Question: I've been playing around with our question form for a while, and am having trouble figuring out how to tweak its effect. <URL>
<URL>
Something really annoying is that if I don't type anything in the question box, and I click on anything on the form below it, it will go back to its original collapsed state.
Do you know how I can modify the CSS or JS so that it will only collapse if I click outside of the combined form area

WHILE there is no text that is typed in the question field?
Thanks!
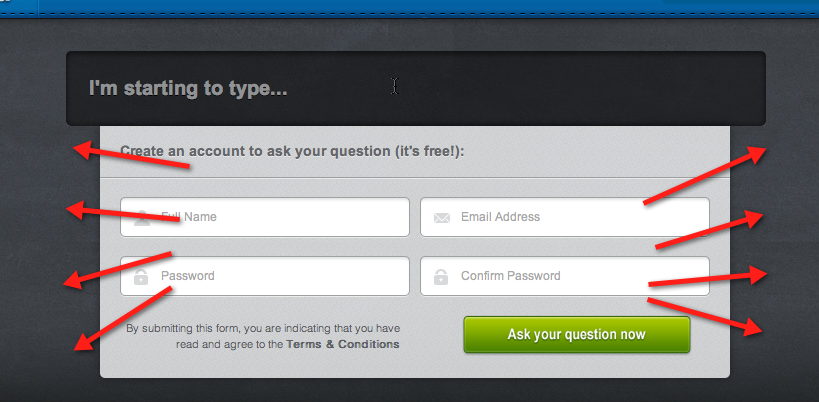
Answer: I think that you should change:
'''
mainQuestion.focus(function(){
'''
to
'''
mainQuestion.keyup(function(){
'''
so you make sure that the person has entered a question and you can hide the form if they don't.
change your code to:
'''
//store object in var for efficiency
var mainQuestion = $('.main-question input');
var initialValue = 'Start typing your question here';
mainQuestion.focus(function(){
//blank out field on focus
if(mainQuestion.val() == initialValue){
mainQuestion.val('');
}
});
mainQuestion.keyup(function(){
//animate opening here
$('#register-form').stop().animate({top:"-130px"},1000);
$('#register-block').slideDown();
});
mainQuestion.blur(function(){
//check to see if user has typed anything in
if((mainQuestion.val() == initialValue) || !mainQuestion.val().length){
//reset value
mainQuestion.val(initialValue);
//animate closing here
$('#register-form').stop().animate({top:"0px"},500);
$('#register-block').slideUp();
}
});
'''